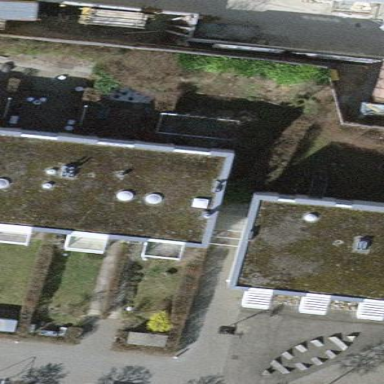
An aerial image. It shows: Flat roofed building.